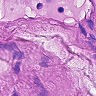
Metastatic tissue present: no